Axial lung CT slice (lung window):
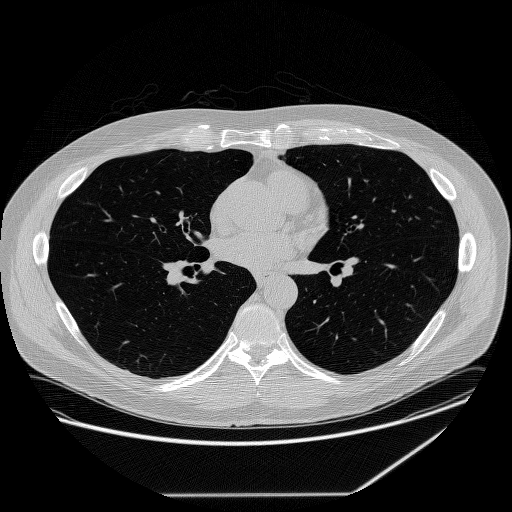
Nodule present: no